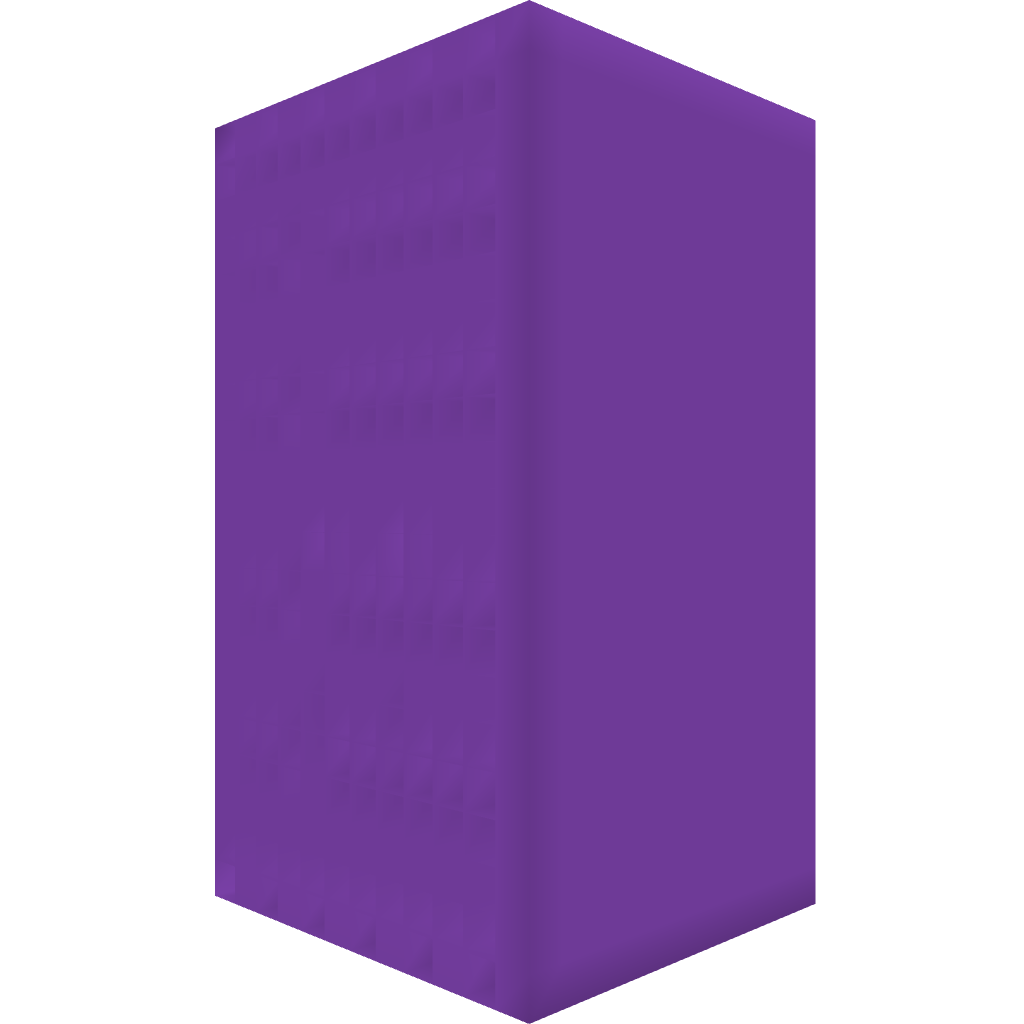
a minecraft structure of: WitchHouse bad low quality